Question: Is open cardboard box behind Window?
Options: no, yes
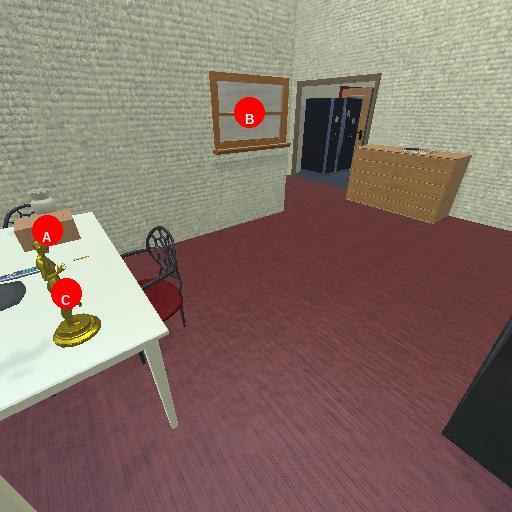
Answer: no